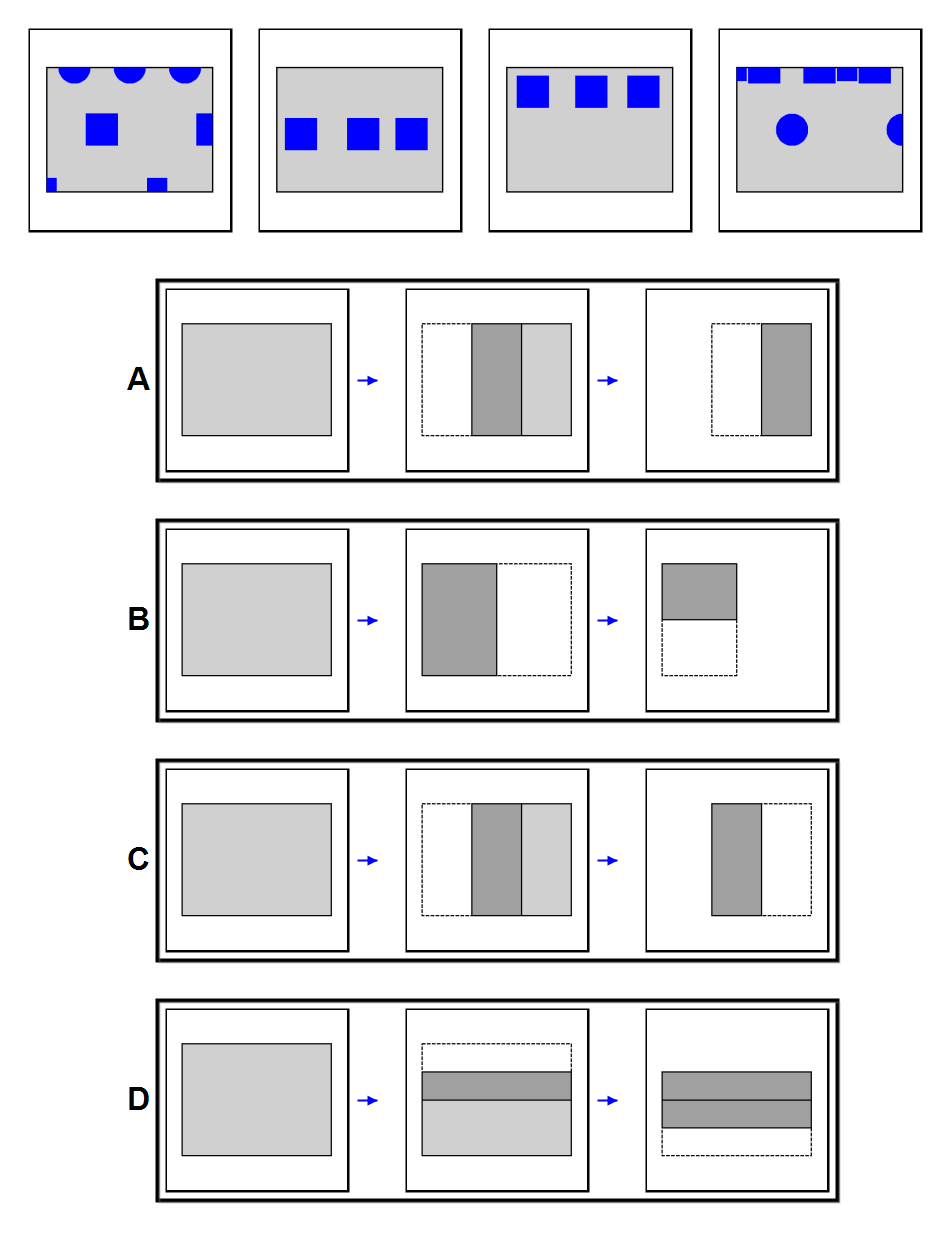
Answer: C